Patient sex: M
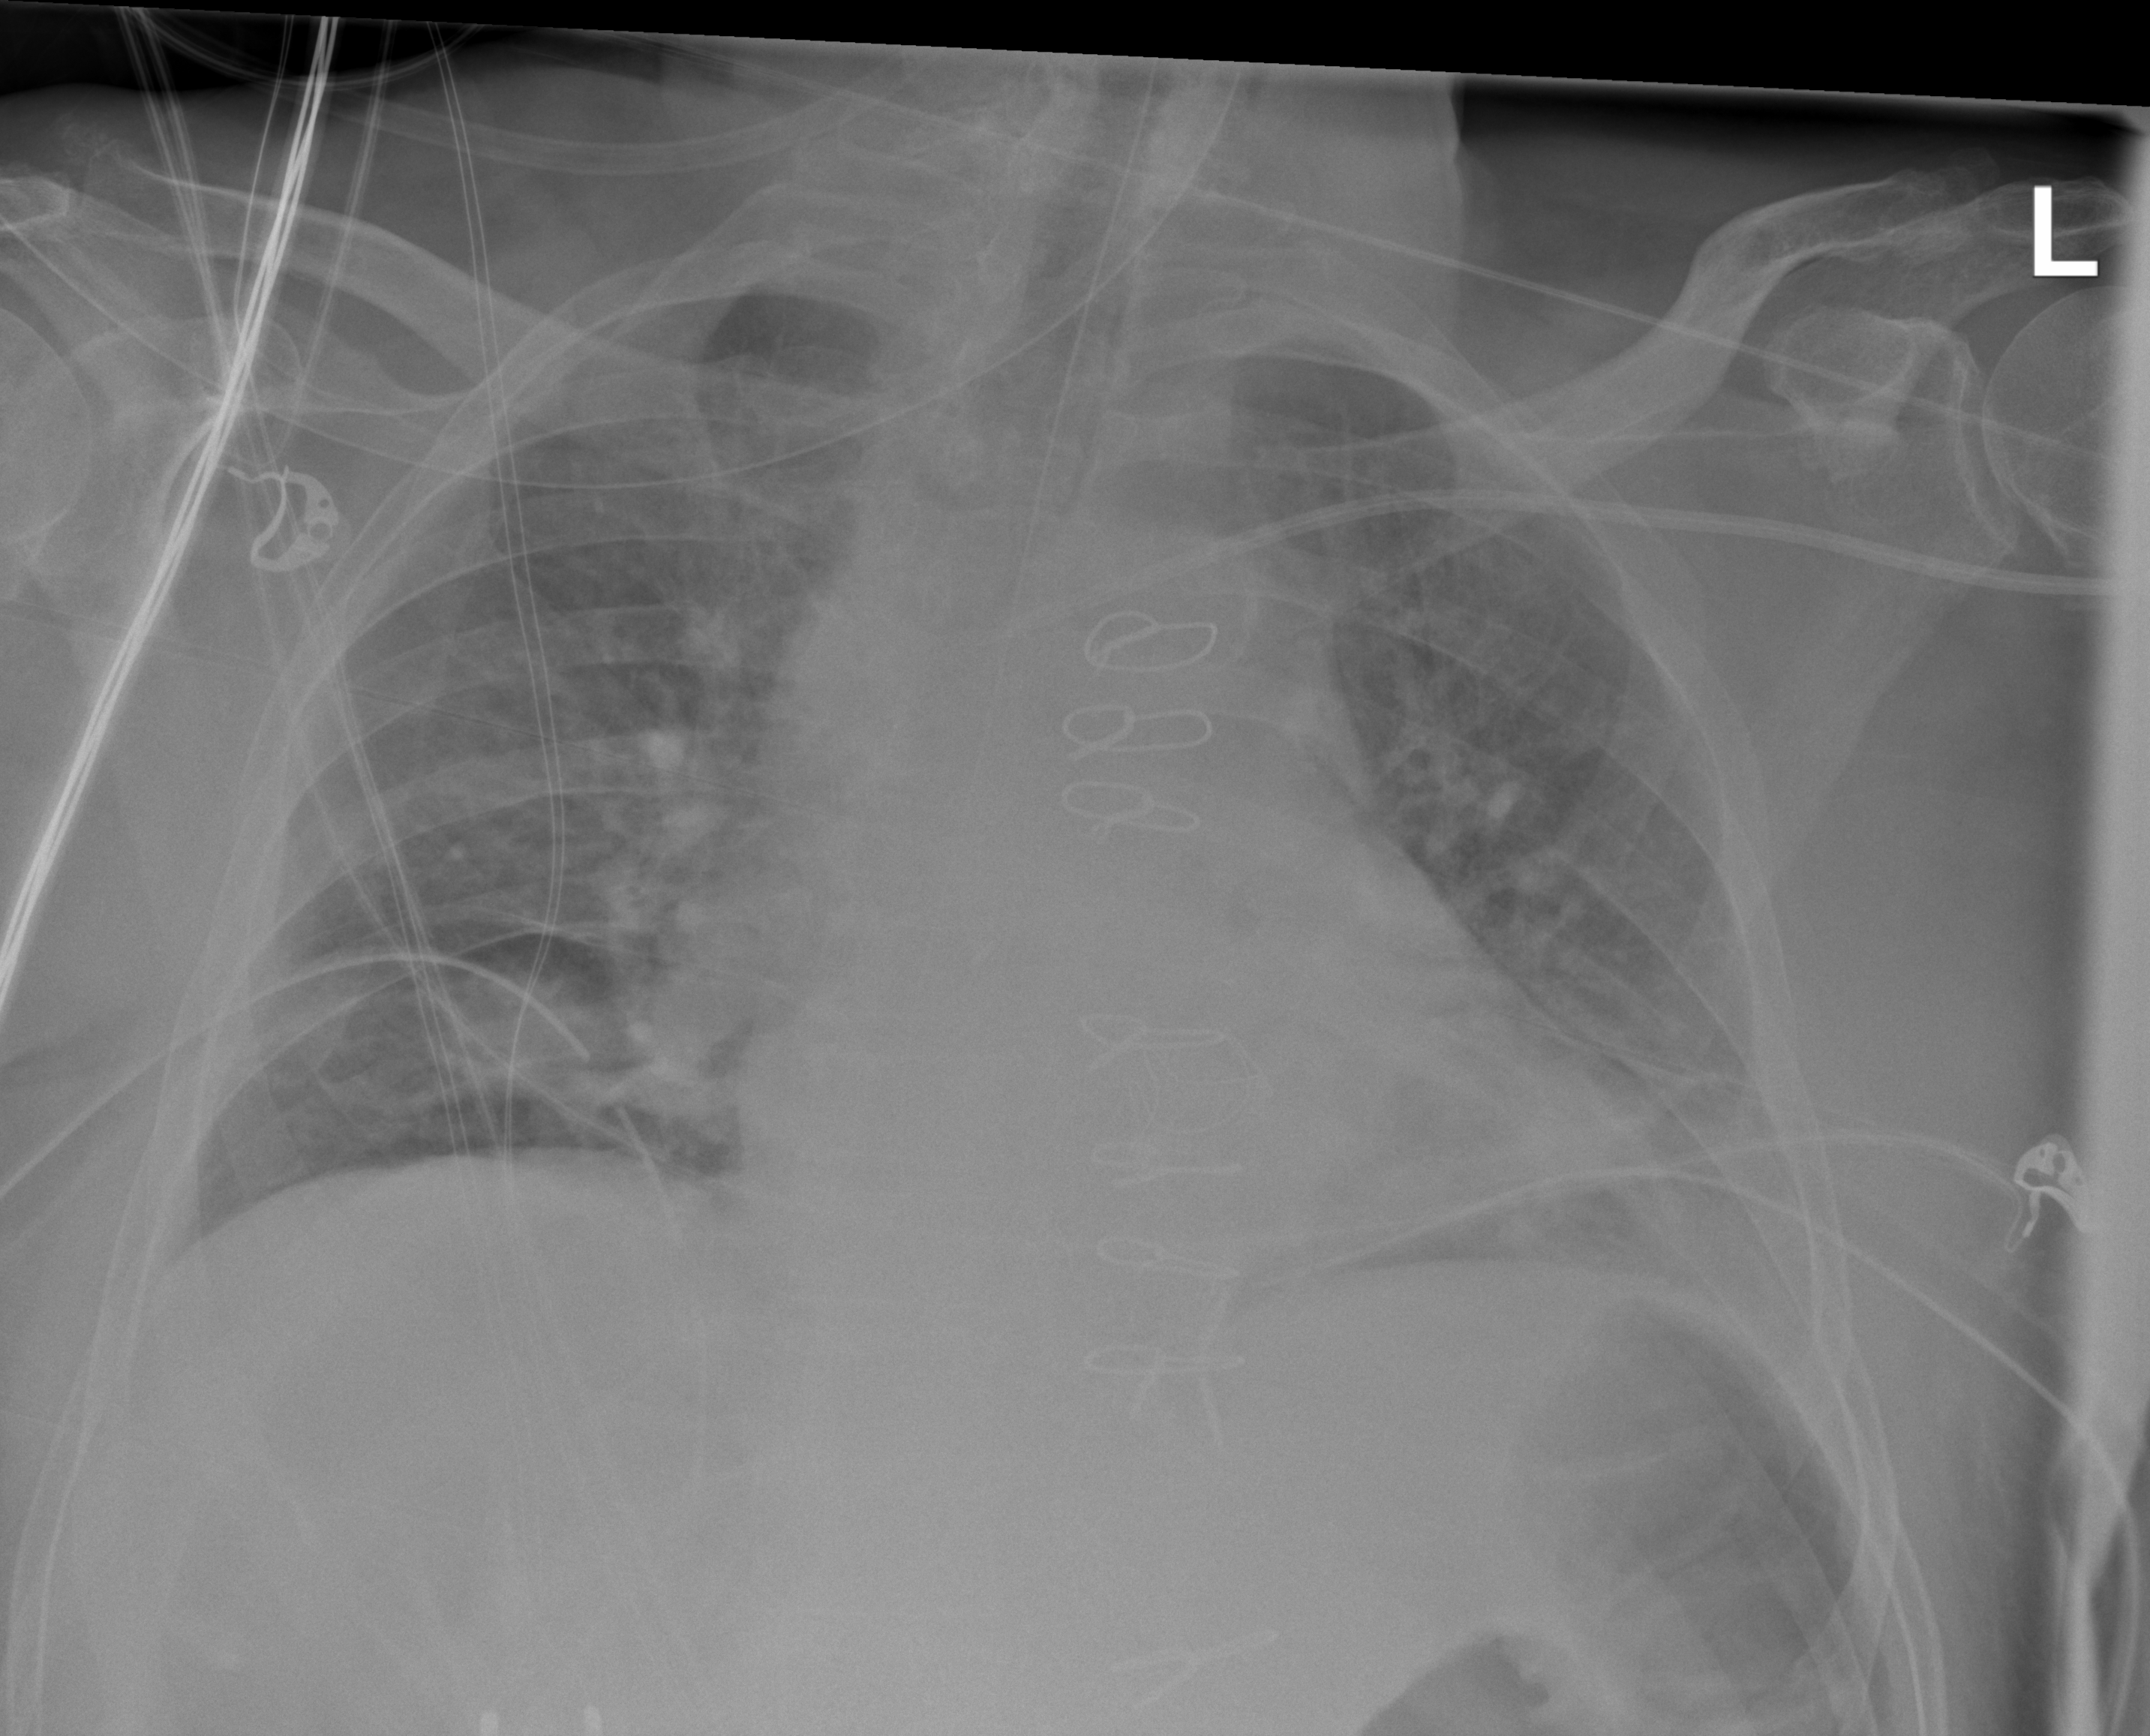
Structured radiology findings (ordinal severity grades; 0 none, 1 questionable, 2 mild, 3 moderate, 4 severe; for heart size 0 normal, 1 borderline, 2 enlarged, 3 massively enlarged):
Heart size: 0
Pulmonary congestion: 2
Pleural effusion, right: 0
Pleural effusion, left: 2
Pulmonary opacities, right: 0
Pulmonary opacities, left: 0
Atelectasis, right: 0
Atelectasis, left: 2